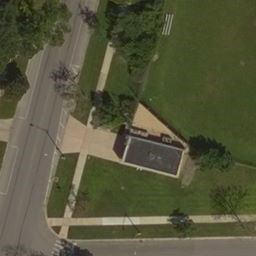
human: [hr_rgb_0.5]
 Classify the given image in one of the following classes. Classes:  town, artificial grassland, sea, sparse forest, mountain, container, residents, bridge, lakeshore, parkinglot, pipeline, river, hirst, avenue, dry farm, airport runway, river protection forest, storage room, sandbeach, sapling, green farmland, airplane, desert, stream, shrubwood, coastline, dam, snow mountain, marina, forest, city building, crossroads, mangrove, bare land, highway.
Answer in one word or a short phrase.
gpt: artificial grassland